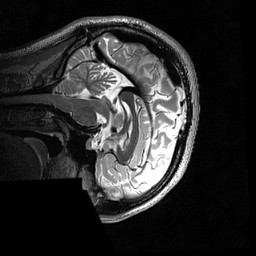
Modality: T2w
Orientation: sagittal
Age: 25
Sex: male
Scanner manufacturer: siemens
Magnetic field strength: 3 T
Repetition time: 3.2 s
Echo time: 0.56 s